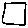
Label: square